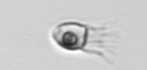
Label: Balanion